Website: bh-photo
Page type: address-validator
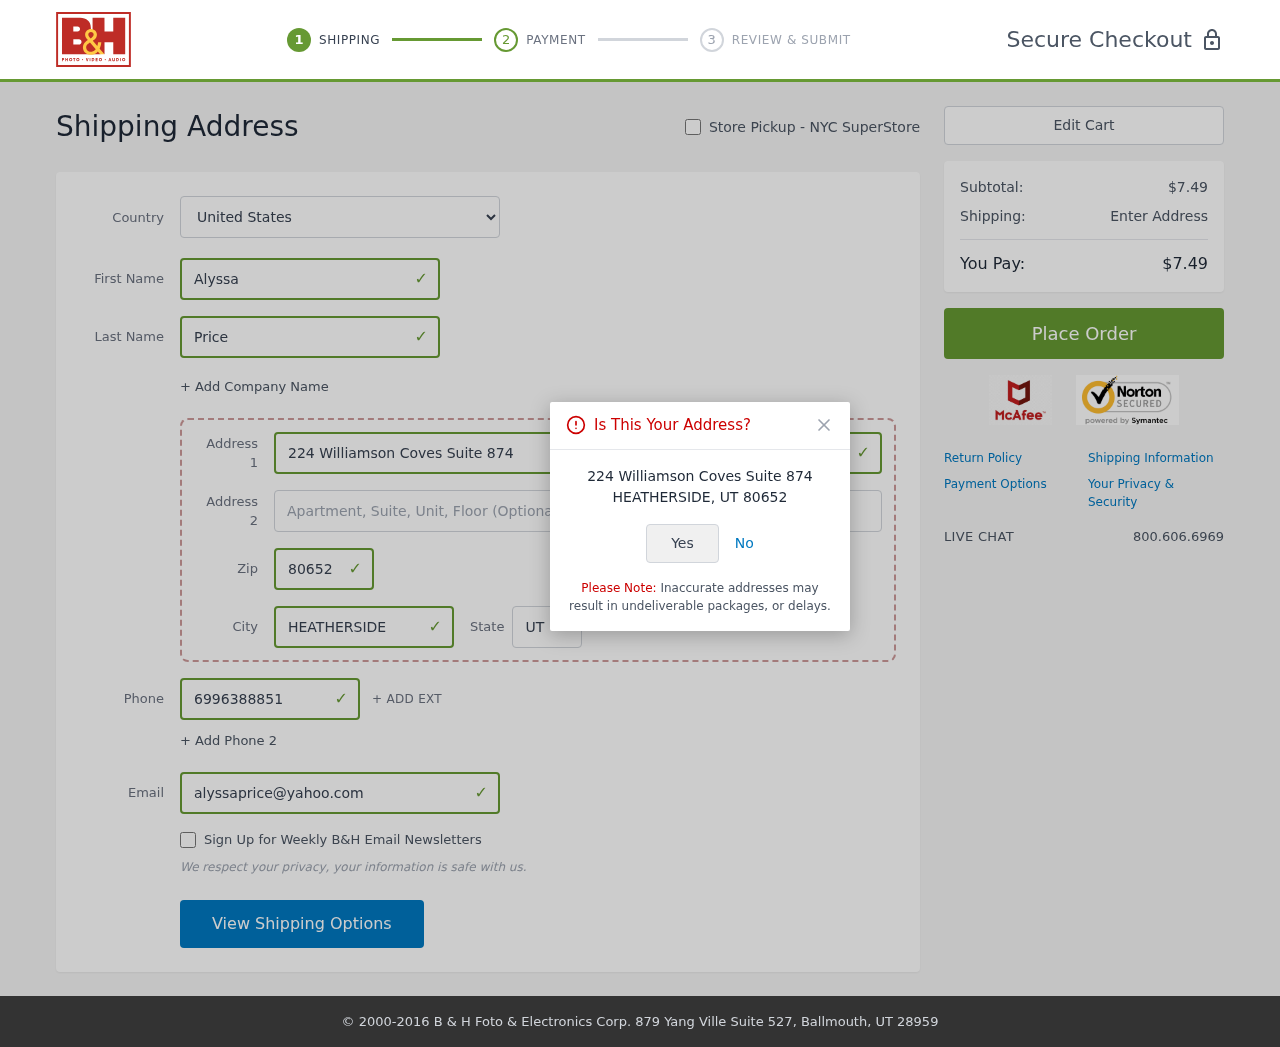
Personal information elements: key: PII_CITY
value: Heatherside
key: PII_COUNTRY
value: United States
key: PII_EMAIL
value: alyssaprice@yahoo.com
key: PII_FIRSTNAME
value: Alyssa
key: PII_LASTNAME
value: Price
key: PII_PHONE
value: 6996388851
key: PII_POSTCODE
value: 80652
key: PII_STATE_ABBR
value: UT
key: PII_STREET
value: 224 Williamson Coves Suite 874
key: PII_CITY_CONFIRM
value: HEATHERSIDE
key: PII_POSTCODE_FULL
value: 80652
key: PII_POSTCODE_NUMERIC
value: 80652
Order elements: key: ORDER_SUBTOTAL
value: $7.49
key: ORDER_TOTAL
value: $7.49